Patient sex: M
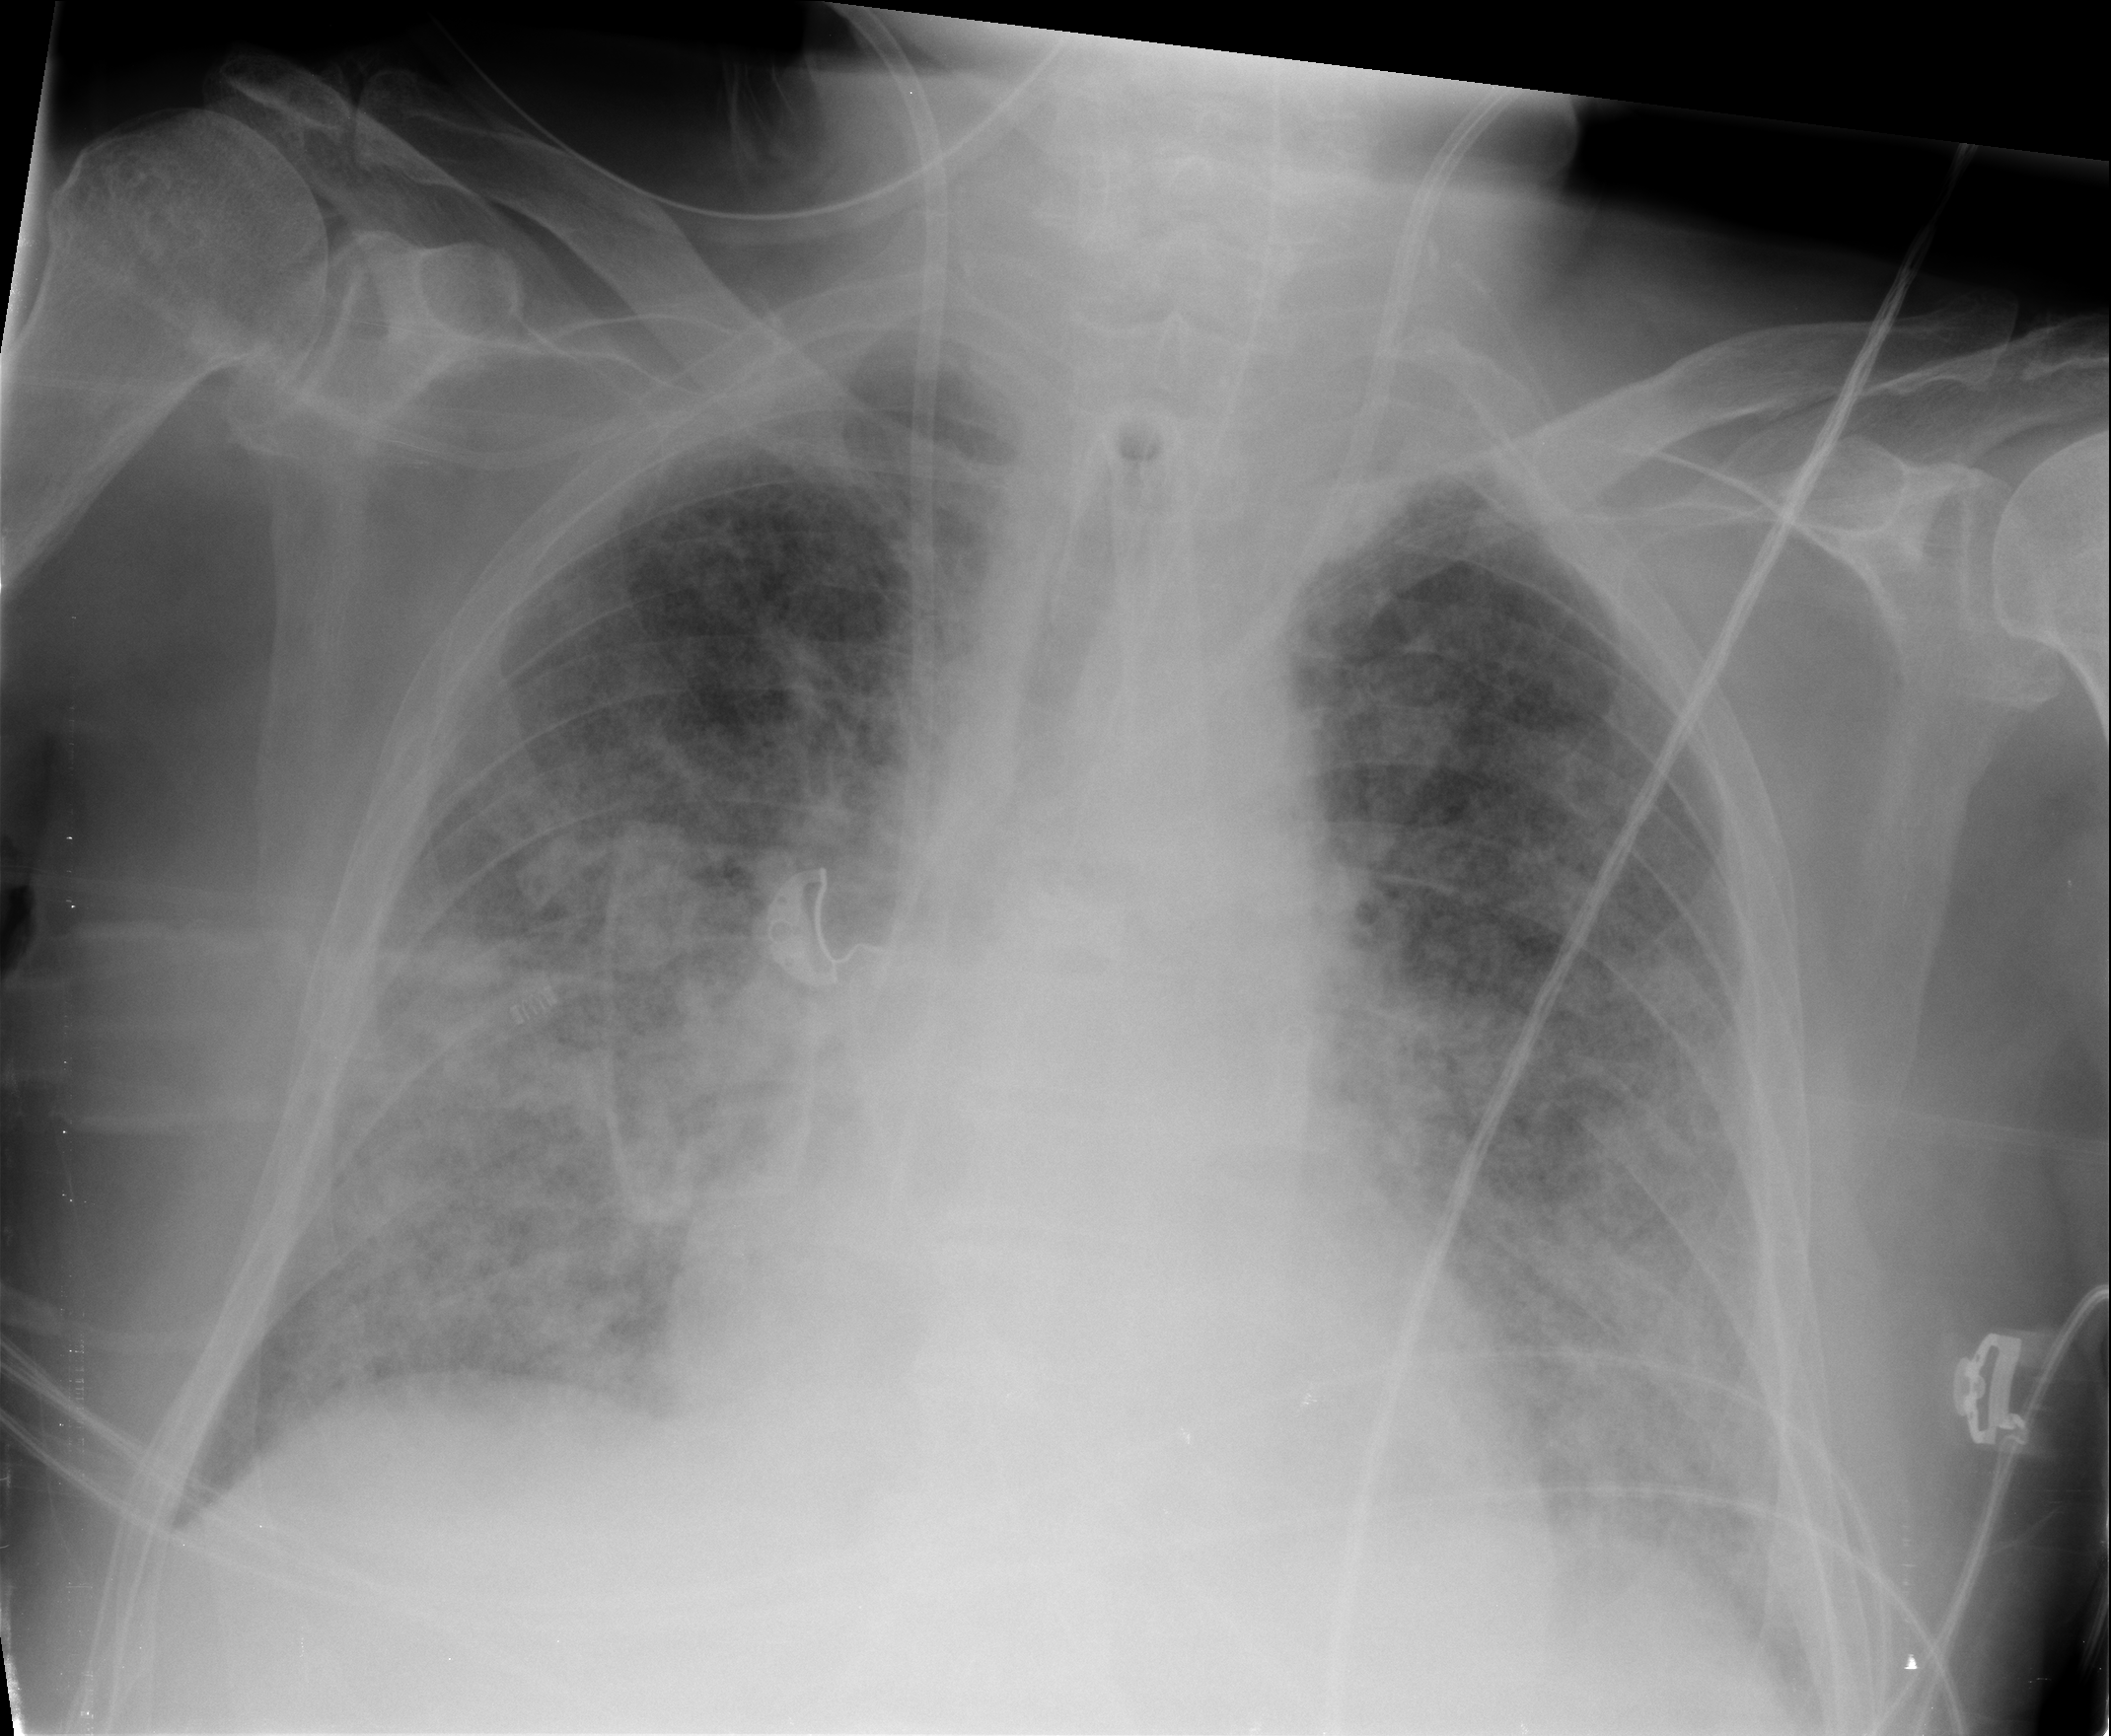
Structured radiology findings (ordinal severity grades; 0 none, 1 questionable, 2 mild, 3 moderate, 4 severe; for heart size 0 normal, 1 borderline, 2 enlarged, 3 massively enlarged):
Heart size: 1
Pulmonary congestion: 3
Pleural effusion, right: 2
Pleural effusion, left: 2
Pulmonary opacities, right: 3
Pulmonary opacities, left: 3
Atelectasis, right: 2
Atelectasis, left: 2